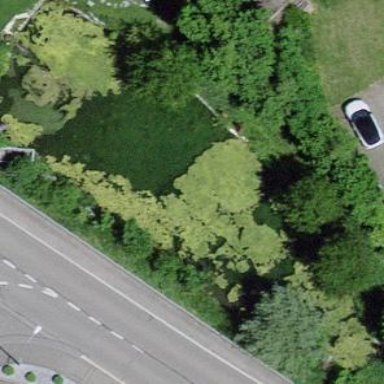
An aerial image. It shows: Pond with natural water.